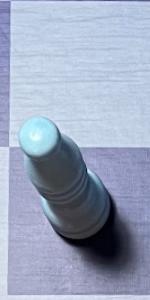
Label: Bishop_White